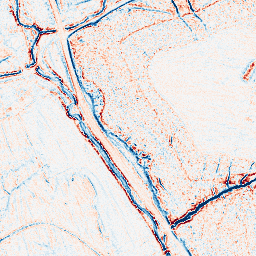
Category: edge_preserving
Decomposition family: anisotropic_diffusion
Decomposition parameters: iterations: 5
kappa: 10
gamma: 0.2
Upsampling method: cubic_catmull_rom
Upsampling parameters: scale: 8
Upsampling scale: 8